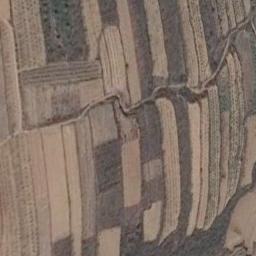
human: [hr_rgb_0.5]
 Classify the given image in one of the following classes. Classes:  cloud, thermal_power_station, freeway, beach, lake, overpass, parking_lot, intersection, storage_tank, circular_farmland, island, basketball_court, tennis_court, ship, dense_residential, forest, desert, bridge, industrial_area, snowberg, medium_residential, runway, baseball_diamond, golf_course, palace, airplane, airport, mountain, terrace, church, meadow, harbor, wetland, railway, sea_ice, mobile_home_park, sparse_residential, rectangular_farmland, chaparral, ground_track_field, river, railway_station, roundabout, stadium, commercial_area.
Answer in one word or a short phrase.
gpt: terrace